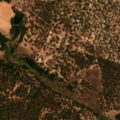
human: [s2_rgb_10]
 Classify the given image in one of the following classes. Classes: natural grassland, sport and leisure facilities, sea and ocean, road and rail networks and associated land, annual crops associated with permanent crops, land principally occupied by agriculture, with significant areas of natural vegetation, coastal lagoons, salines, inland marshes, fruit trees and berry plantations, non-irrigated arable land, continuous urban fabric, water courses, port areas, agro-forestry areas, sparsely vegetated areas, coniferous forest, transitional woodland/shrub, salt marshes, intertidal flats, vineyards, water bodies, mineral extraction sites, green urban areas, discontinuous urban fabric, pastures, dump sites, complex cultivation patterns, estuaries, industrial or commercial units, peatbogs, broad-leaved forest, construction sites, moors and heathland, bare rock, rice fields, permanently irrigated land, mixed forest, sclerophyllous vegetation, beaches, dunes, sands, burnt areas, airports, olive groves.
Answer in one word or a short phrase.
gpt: non-irrigated arable land, agro-forestry areas, coniferous forest